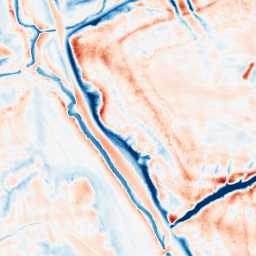
Category: trend_removal
Decomposition family: local_polynomial
Decomposition parameters: window_size: 21
degree: 1
Upsampling method: sinc_hamming
Upsampling parameters: scale: 8
kernel_size: 16
Upsampling scale: 8